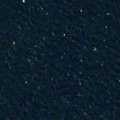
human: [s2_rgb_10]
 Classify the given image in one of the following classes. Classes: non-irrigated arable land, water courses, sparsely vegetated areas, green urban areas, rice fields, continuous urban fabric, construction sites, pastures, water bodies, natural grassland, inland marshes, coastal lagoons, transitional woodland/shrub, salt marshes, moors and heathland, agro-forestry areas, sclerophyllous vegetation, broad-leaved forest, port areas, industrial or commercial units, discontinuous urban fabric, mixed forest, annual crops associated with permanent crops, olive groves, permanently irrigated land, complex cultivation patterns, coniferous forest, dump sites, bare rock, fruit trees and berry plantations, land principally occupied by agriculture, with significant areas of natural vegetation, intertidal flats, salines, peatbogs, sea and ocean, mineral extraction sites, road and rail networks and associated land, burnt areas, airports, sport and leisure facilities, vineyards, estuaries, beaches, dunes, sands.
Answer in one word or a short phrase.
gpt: sea and ocean